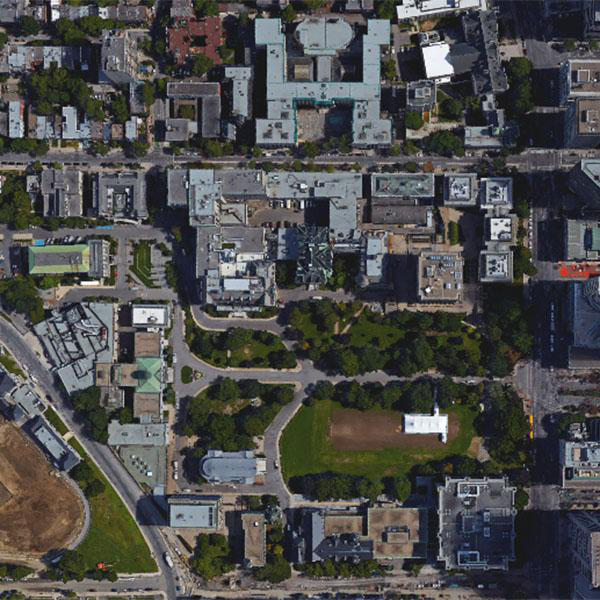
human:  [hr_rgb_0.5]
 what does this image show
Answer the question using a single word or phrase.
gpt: dense residential